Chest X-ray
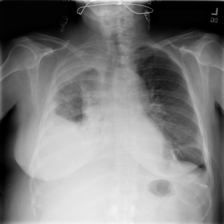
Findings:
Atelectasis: negative
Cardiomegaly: negative
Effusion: negative
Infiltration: negative
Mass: positive
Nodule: negative
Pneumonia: negative
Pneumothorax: negative
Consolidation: negative
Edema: negative
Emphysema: negative
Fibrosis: negative
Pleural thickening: negative
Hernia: negative